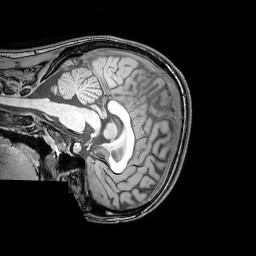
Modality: T1w
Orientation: sagittal
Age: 20
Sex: female
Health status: healthy
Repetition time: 0.081 s
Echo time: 0.037 s